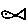
Label: fish